RGB frame:
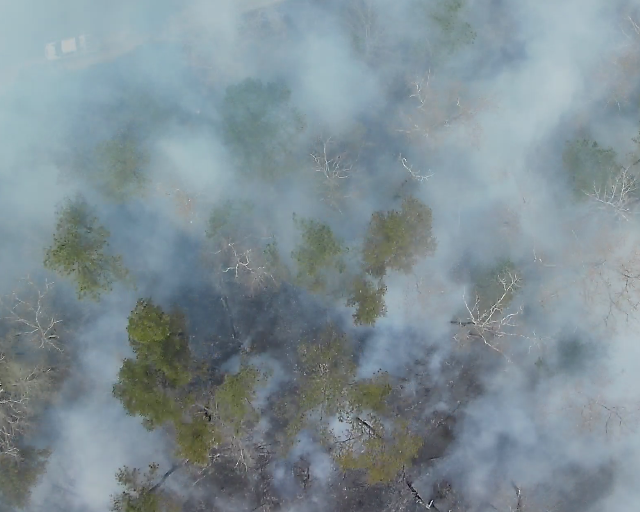
Thermal frame:
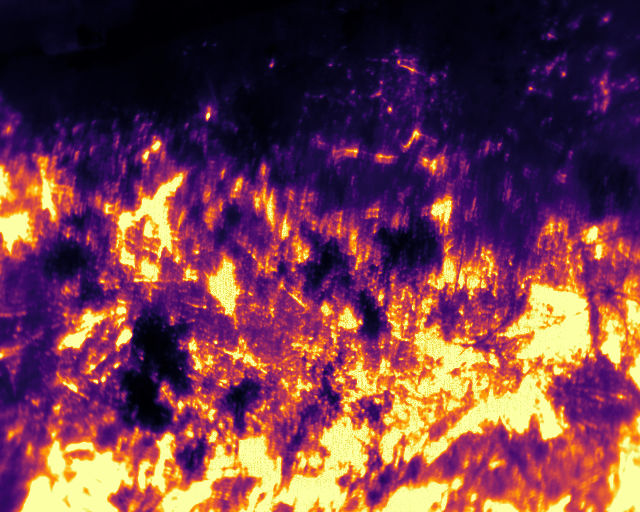
Captured: 2026-02-26 03:09:21
Pixels at or above 80 °C: 167665 (fraction of frame: 0.5117)